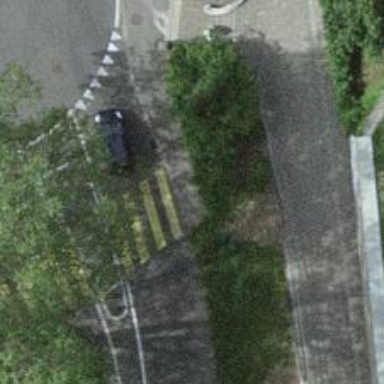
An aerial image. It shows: Kerb barrier.